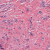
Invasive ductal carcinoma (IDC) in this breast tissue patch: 1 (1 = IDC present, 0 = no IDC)